Question: this is the heatmap of the question. Each task can only be assigned to one person, and each person can only be assigned one task. How to allocate to maximize total profit? (all profits are multiples of ten), and output the maximum profit.
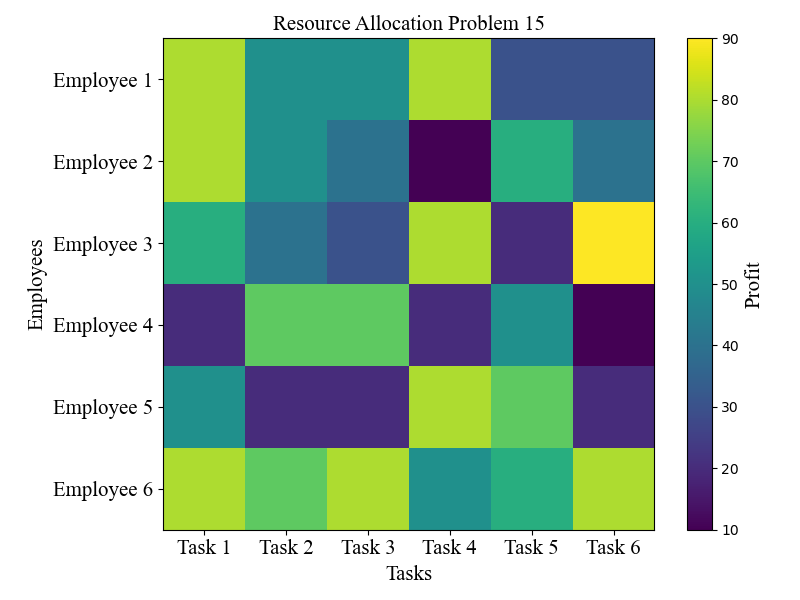
Answer: 470